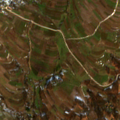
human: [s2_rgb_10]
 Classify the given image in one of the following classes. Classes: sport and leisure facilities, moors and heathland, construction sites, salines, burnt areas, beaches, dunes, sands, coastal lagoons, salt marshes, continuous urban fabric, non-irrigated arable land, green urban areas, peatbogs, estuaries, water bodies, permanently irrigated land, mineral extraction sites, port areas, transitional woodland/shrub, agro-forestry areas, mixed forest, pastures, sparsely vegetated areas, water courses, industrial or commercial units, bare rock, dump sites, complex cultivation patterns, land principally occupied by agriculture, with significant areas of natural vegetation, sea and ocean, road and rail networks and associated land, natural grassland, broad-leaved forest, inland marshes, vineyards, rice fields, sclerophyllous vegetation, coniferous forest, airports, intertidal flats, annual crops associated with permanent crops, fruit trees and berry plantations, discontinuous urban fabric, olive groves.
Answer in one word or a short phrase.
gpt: non-irrigated arable land, complex cultivation patterns, land principally occupied by agriculture, with significant areas of natural vegetation